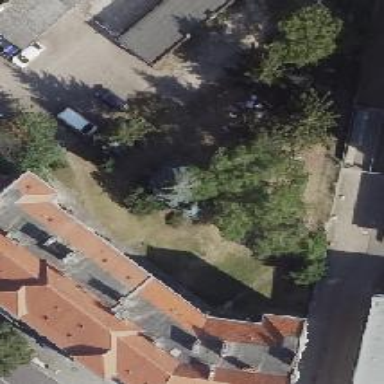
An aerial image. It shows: Unique apartment building with double saltbox roof shape.